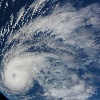
Label: cloud